Question: I am setting up the CDN in my application, and by setting the 'cache-control' according to the new standards in Rails 5:
'''
config.public_file_server.headers = {
'Cache-Control' => 'public, max-age = 31536000',
'Expires' => "# {1.year.from_now.to_formatted_s (: rfc822)}"
}
'''
But when I'm deploying the application to Heroku, it indicates that I am not using the new standards:
> DEPRECATION WARNING: 'config.static_cache_control' is deprecated and will be removed in Rails 5.1.
Please use 'config.public_file_server.headers = { 'Cache-Control' => 'public, max-age=604800' }' instead.
(called from at /app/config/application.rb:14)
And when I view the page response headers not being applied 'cache-control' to set

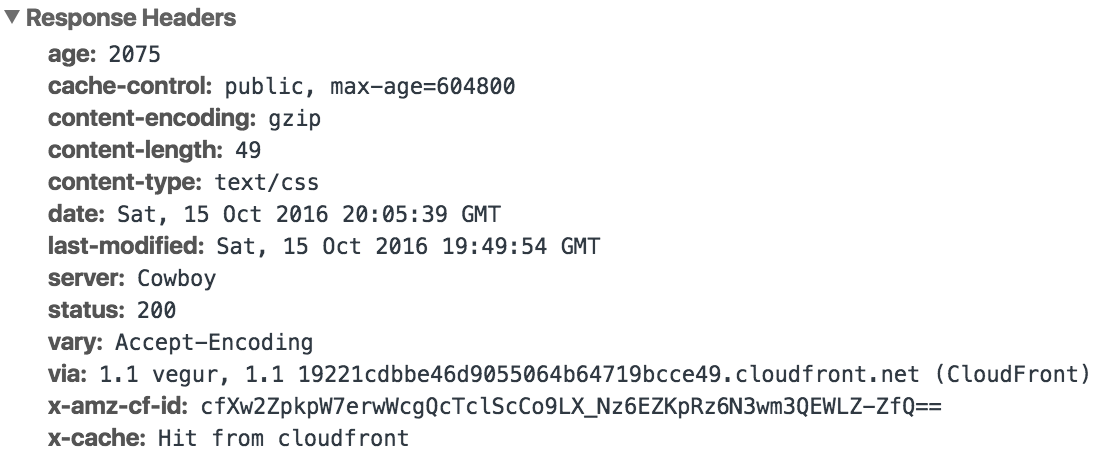
Answer: I found the solution on this issue <URL>, the problem was with the gem heroku deflater